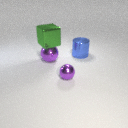
large blue metal cylinder behind large purple metal sphere